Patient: sex M, age 80
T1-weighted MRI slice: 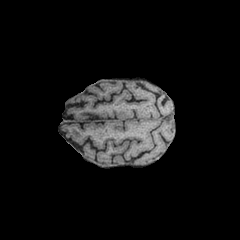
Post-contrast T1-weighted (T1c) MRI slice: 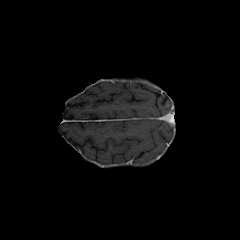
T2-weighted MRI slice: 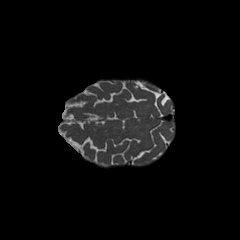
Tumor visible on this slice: no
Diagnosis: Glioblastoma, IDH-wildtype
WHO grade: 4